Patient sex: F
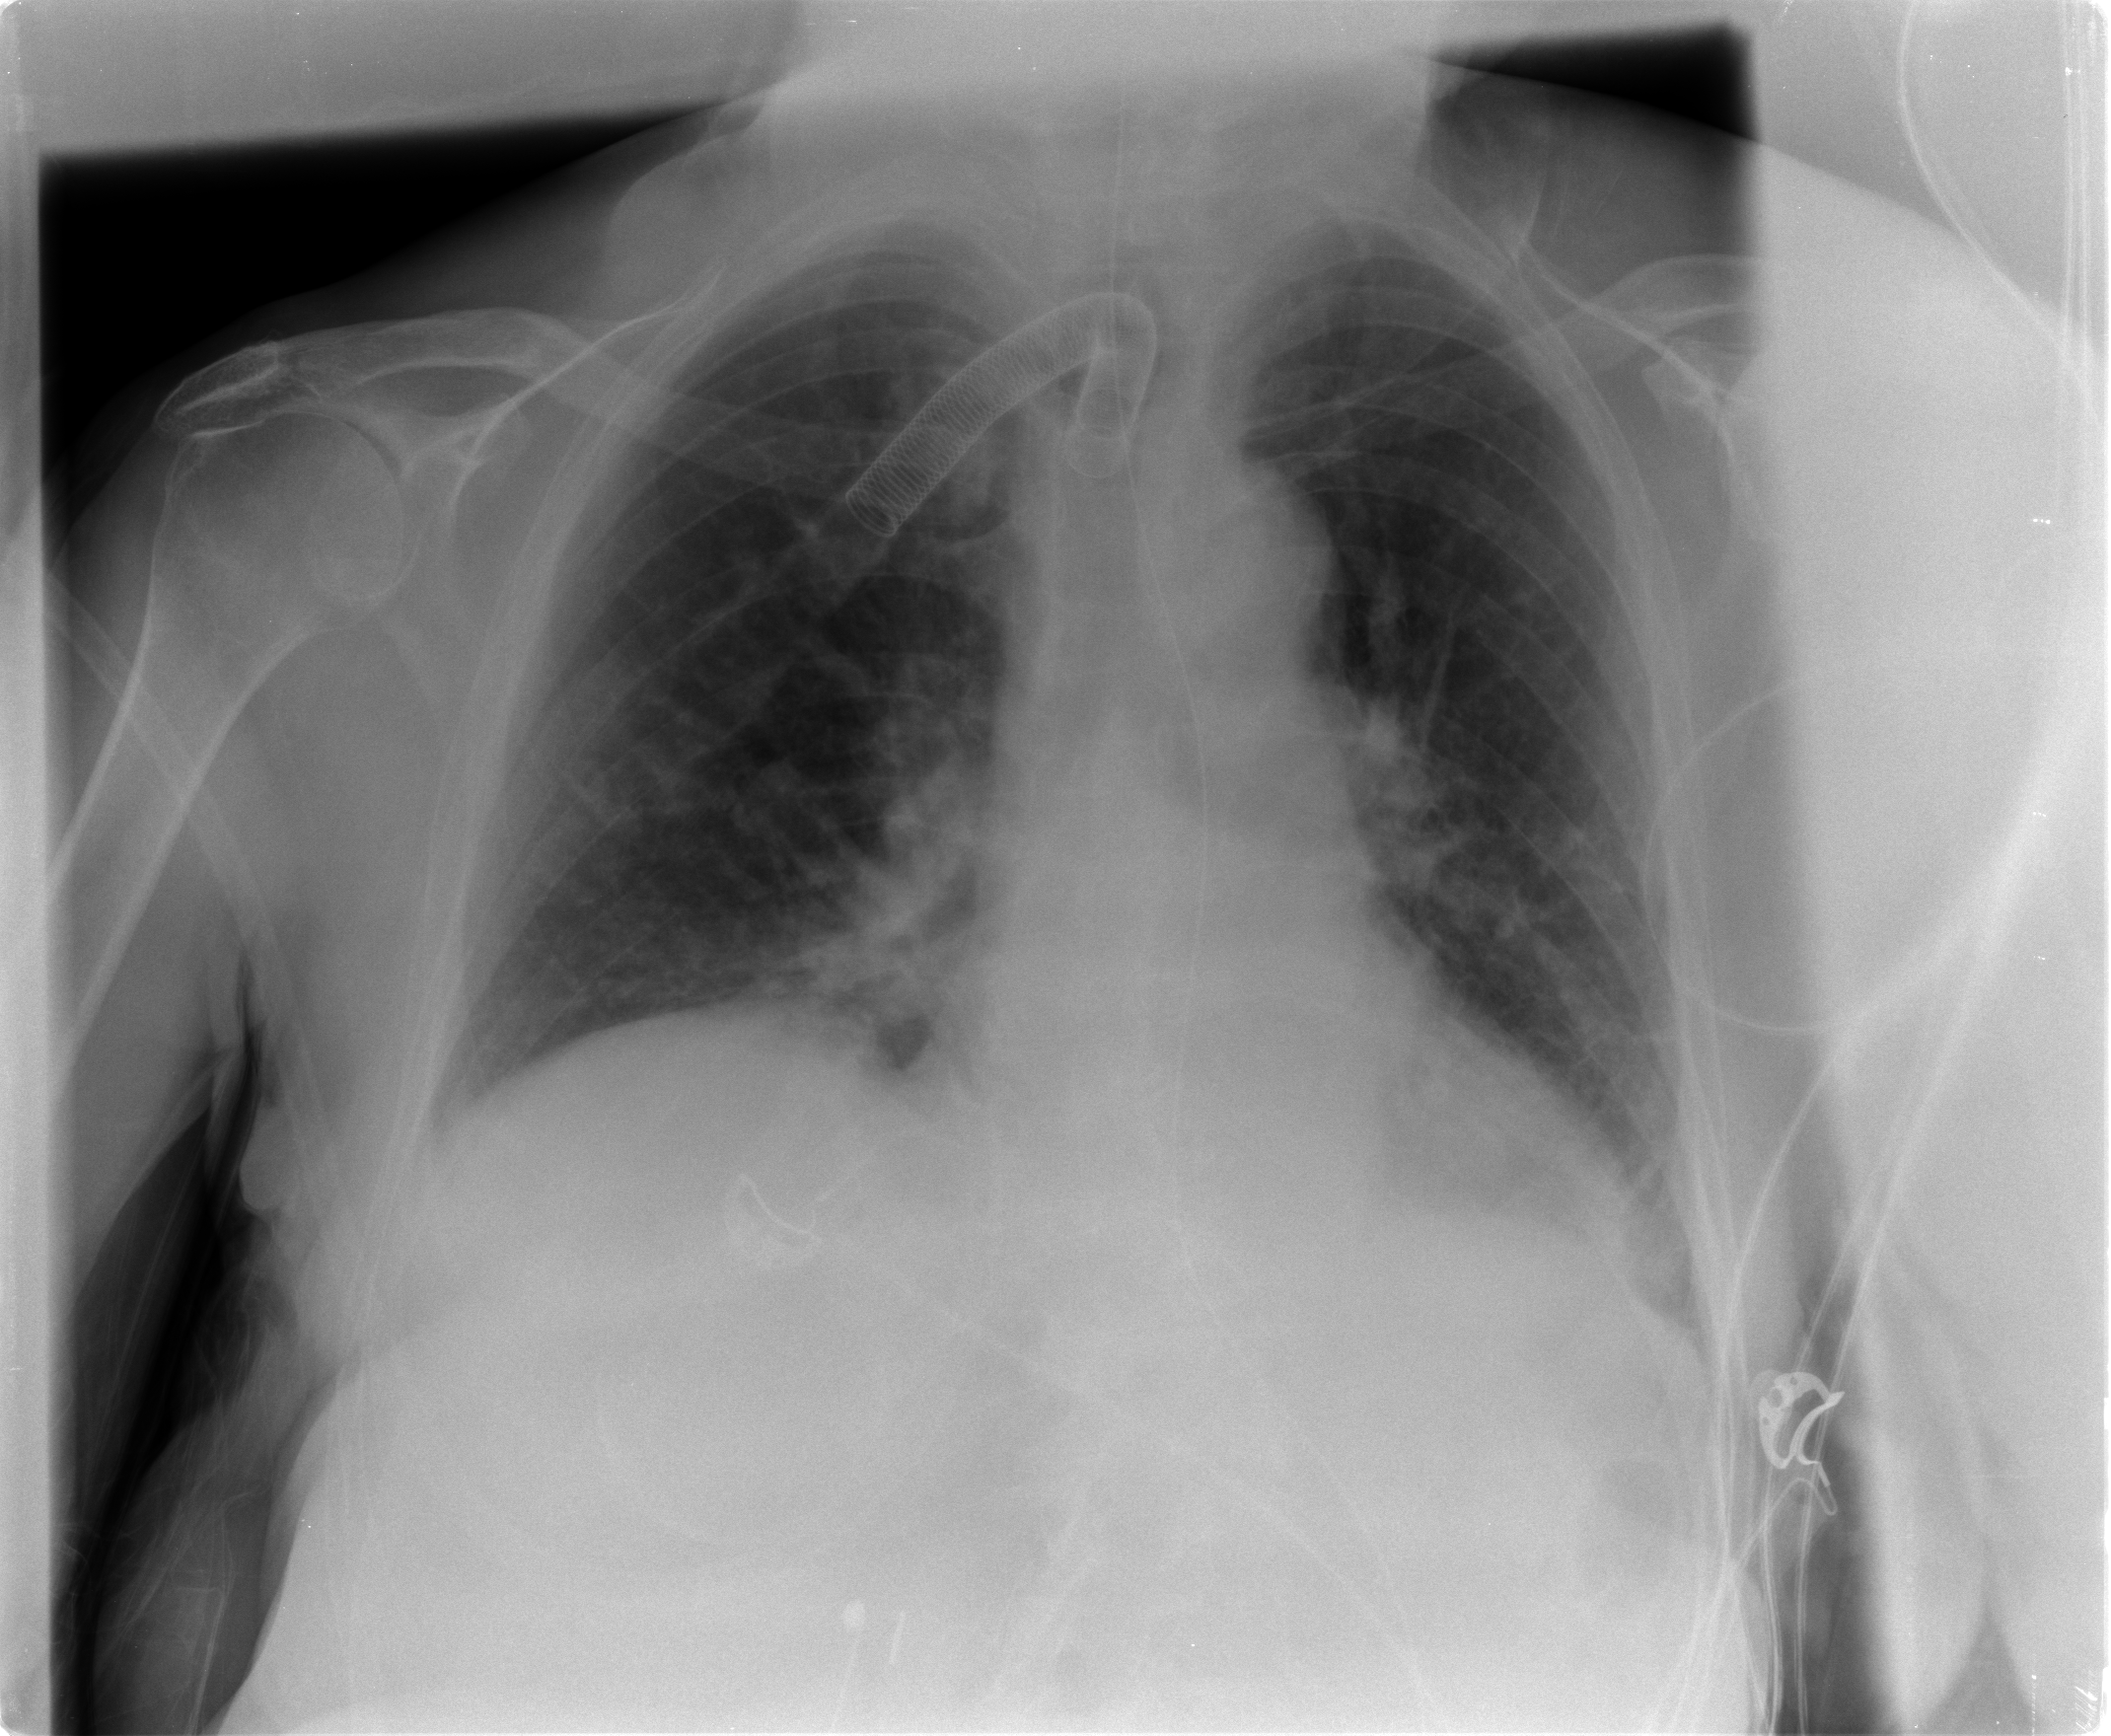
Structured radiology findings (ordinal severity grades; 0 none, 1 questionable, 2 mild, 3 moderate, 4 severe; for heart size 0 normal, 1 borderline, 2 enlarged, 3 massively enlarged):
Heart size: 2
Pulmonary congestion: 2
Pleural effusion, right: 0
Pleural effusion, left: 1
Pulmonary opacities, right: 0
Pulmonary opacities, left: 1
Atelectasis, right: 2
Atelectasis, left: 2